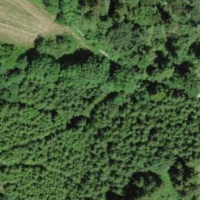
EUNIS habitat code: 44
Species observed at this site:
Chelidonium majus